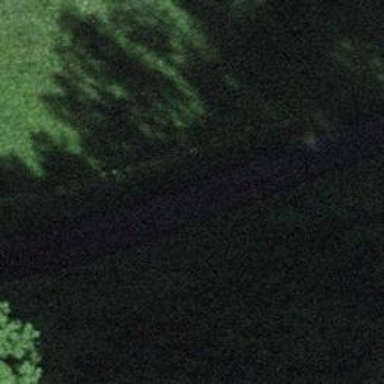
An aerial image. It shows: Well-maintained track road of grade 1.